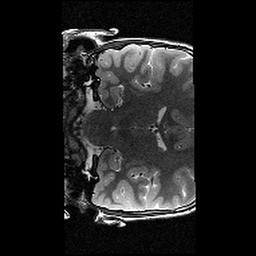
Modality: T2w
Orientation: coronal
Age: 10
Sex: female
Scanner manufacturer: siemens
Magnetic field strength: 3 T
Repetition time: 9.23 s
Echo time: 0.067 s